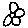
Label: flower